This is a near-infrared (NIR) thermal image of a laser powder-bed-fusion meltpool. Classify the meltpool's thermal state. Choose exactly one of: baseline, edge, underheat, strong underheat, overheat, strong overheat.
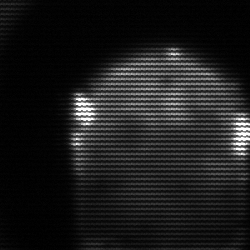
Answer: edge